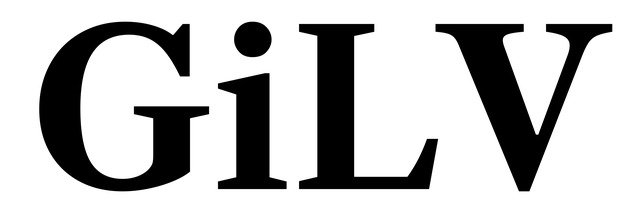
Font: LibreCaslonText_Bold